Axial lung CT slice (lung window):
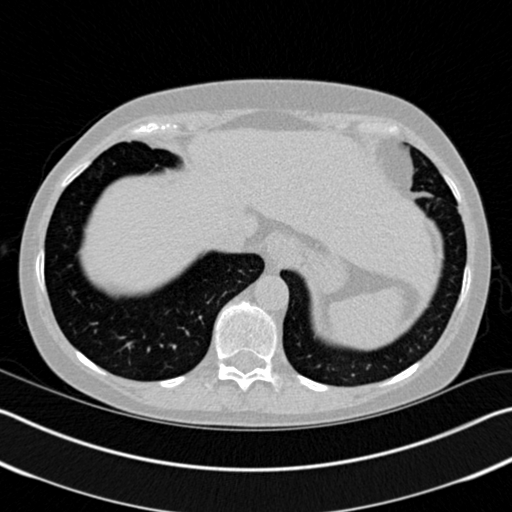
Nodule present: no